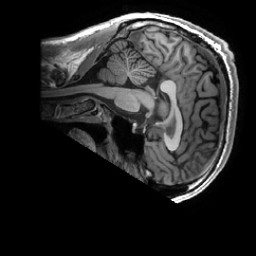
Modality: T1w
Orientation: sagittal
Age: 26
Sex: male
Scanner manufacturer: ge
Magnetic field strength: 3 T
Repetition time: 0.0073 s
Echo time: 0.003 s